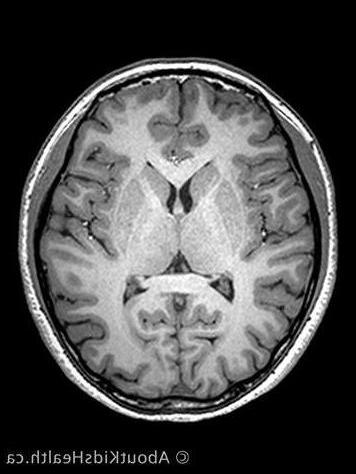
Label: notumor